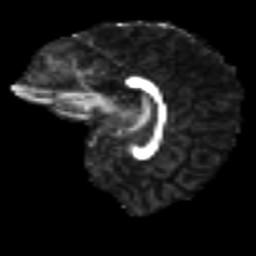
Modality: FA
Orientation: sagittal
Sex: female
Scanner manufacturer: ge
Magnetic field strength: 3 T
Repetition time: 7 s
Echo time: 0.08 s